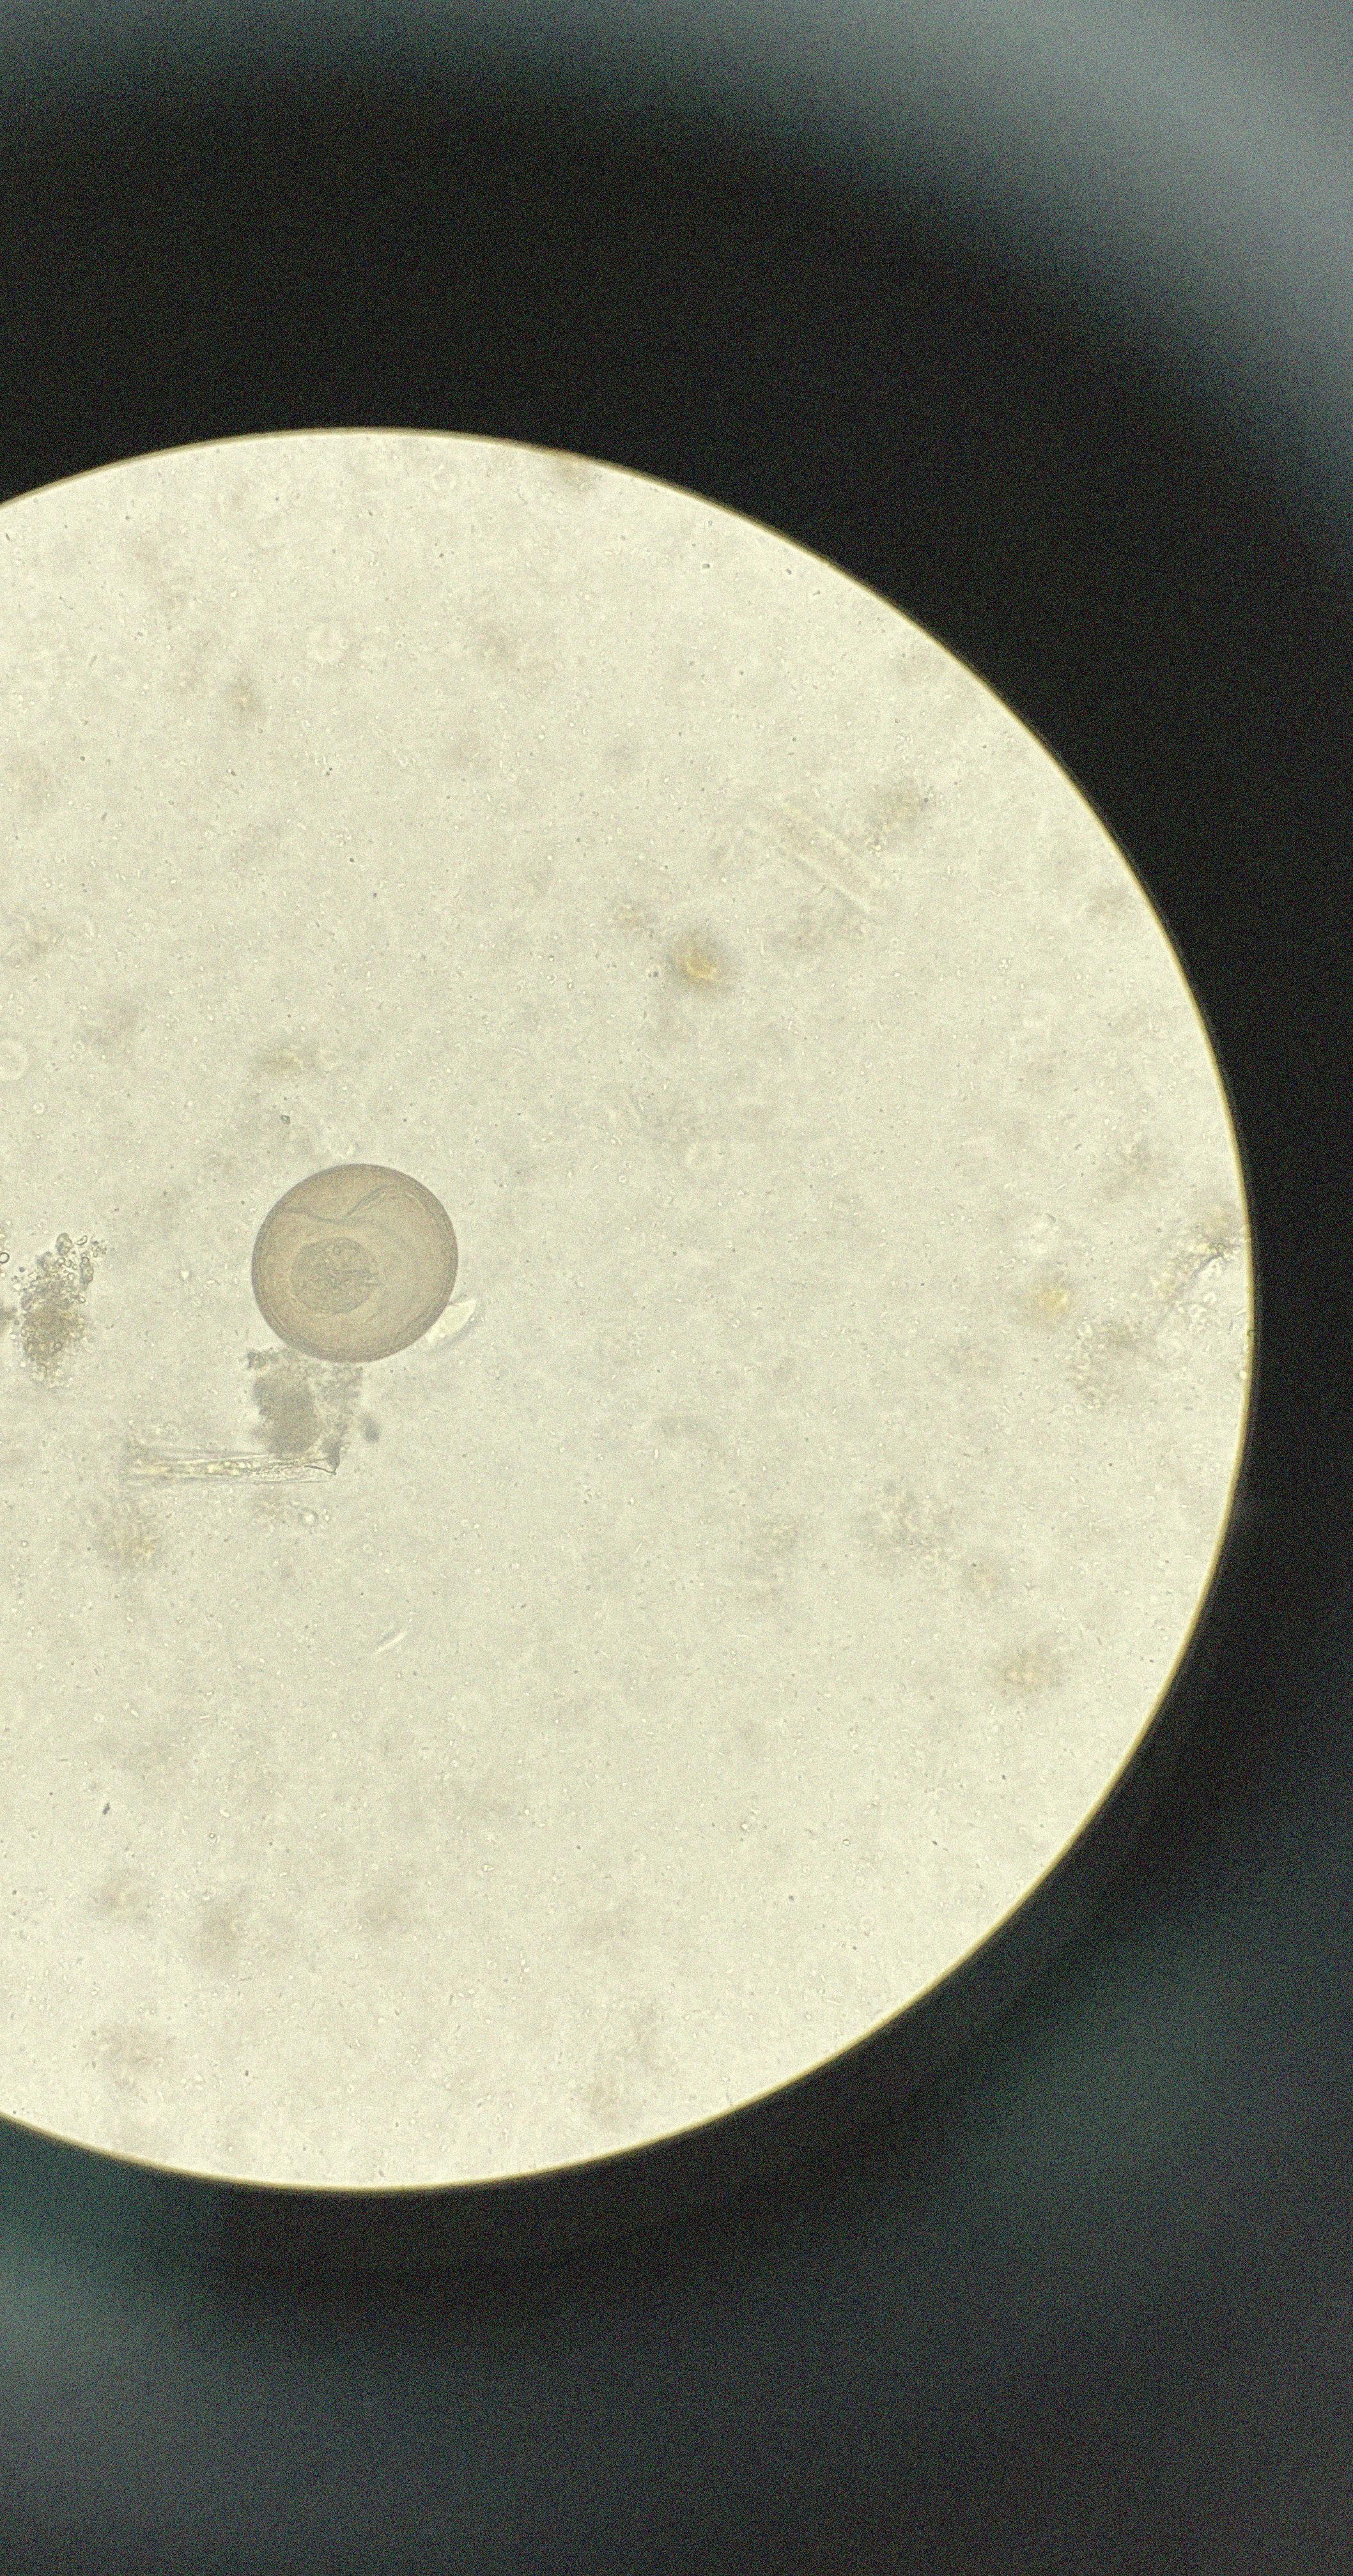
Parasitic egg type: Hymenolepis diminuta